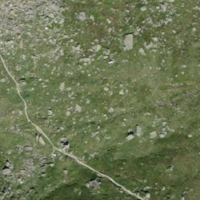
EUNIS habitat code: 26
Species observed at this site:
Geum montanum